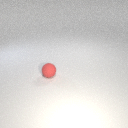
small red rubber sphere